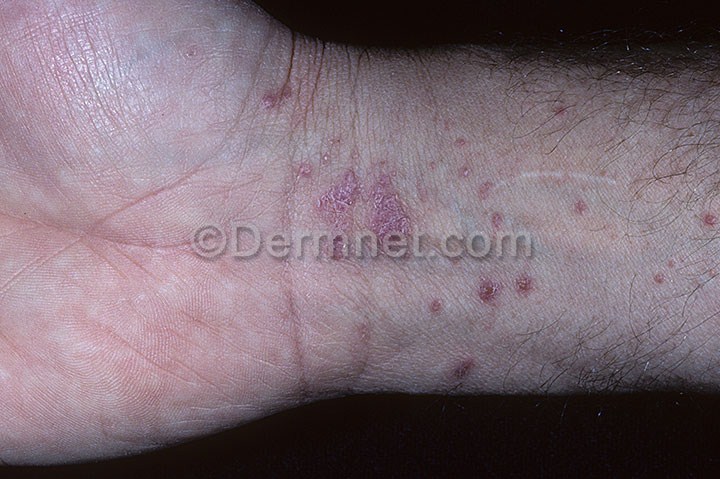
Disease: Psoriasis pictures Lichen Planus and related diseases